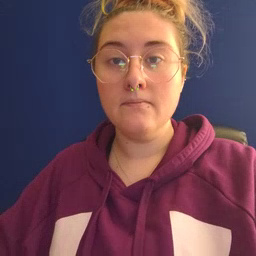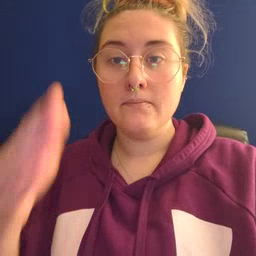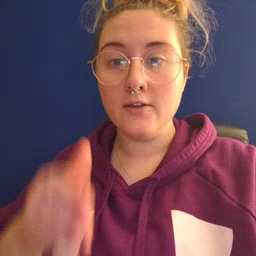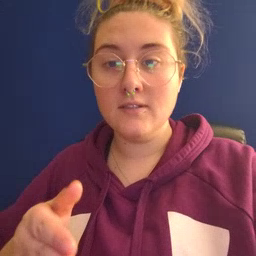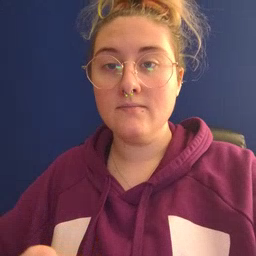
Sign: person